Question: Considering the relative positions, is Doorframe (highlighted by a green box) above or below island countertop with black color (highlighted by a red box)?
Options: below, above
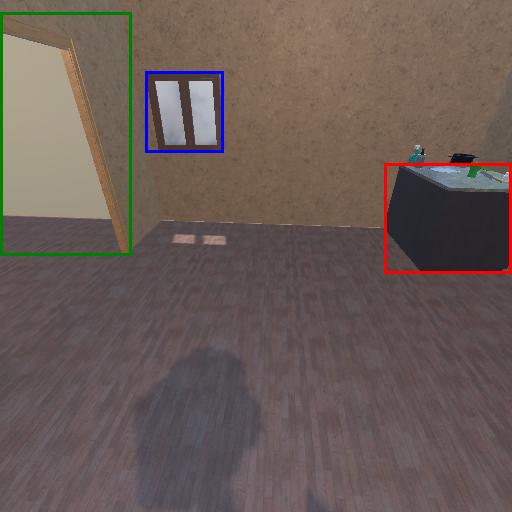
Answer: below